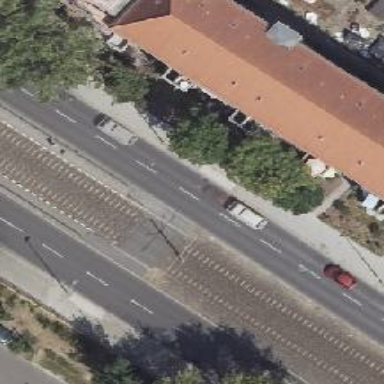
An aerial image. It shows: Uncontrolled tram crossing.